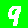
Digit: 9